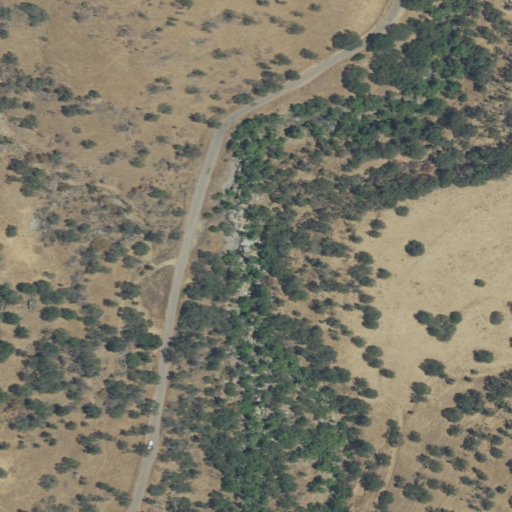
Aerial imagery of valley in California named Lucky Canyon containing shrub, grassland, and open development